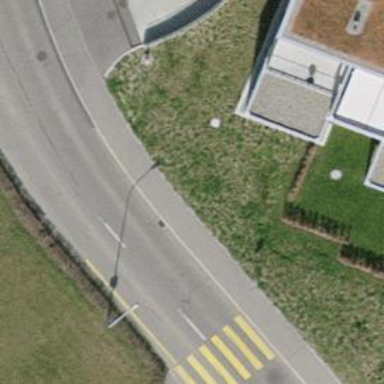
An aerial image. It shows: Bus stop with platform for public transport.